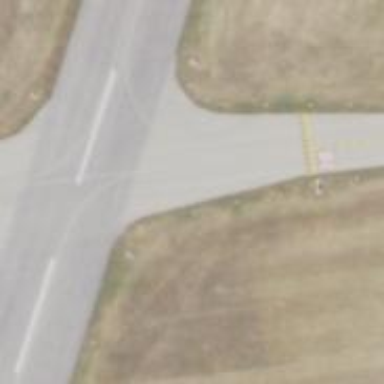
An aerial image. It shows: View of taxiway at the airport.